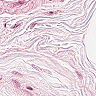
Metastatic tissue present: no